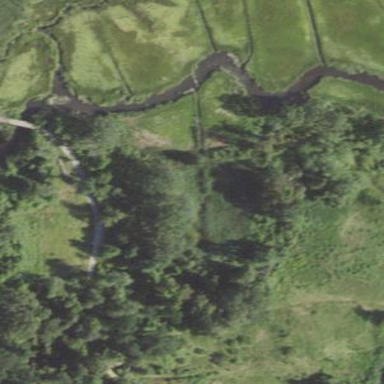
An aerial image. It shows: Beautiful wet meadow natural wetland.